Question: I have a checkbox associated with a text box (the checkbox will enable/disable the textbox). I've used bootstrap to style the two of them, however the textbox is not as vertically large as the checkbox's surrounding grey box (as can be seen in the attached screenshot)

My code is as follows:
'''
<div class="row">
<div class="col-md-3">
@Html.LabelForConfig(model => model.PushRetroActivityDays)
</div>
<div class="col-md-9">
<div class="input-group">
<span class="input-group-addon">
@Html.CheckBoxFor(model => model.IsRetroActivityDaysForPush)
</span>
@Html.EditorFor(model => model.PushRetroActivityDays)
</div><!-- /input-group -->
</div><!-- /.col-md-9 -->
</div>
'''
How can I make the two match up (ideally I'd like to make the text box vertically larger rather than shrinking the grey box surrounding the checkbox)
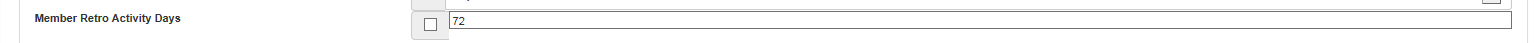
Answer: like this way...<URL>
'''
<form class="form-inline">
<div class="form-group">
<div class="row">
<div class="col-lg-6">
<label for="exampleInputName2">Name</label>
<div class="input-group">
<span class="input-group-addon">
<input type="checkbox" aria-label="..."/>
</span>
<input type="text" class="form-control" aria-label="..."/>
</div>
</div>
</div>
</div>
</form>
'''